Interaction volume radius: 5 \u00c5
Interaction volume height: 25 \u00c5
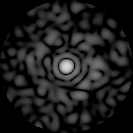
Disorder parameter: 0.8184